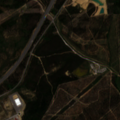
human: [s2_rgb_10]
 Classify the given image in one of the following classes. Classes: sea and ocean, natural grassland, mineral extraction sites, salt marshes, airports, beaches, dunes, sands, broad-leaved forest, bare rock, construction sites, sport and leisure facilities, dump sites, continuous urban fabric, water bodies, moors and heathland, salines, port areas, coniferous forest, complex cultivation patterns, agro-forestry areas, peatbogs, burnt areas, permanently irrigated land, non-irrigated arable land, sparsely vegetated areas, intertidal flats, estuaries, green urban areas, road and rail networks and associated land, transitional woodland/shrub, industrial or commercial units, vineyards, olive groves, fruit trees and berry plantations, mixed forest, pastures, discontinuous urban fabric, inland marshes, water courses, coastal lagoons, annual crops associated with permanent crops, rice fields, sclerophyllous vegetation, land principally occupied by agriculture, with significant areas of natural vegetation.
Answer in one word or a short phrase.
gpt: construction sites, broad-leaved forest, mixed forest, natural grassland, transitional woodland/shrub